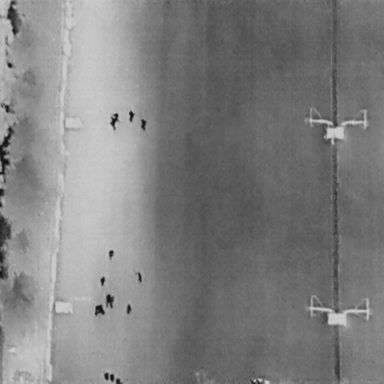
There are ten People in the infrared image.